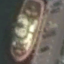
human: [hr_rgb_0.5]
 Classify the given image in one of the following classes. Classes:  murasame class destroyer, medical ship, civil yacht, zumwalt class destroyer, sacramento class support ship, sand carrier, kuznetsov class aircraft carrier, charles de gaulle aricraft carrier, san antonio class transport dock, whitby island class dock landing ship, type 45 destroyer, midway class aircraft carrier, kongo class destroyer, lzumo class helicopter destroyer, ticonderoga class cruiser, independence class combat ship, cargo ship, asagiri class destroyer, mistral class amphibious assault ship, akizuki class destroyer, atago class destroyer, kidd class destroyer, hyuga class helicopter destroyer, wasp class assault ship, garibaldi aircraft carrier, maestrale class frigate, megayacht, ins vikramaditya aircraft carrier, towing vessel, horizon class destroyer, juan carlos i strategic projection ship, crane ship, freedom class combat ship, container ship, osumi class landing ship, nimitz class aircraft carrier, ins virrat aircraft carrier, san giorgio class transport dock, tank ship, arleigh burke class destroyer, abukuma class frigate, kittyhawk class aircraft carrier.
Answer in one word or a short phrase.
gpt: Towing vessel